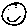
Label: smiley face